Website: walmart
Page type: receipt
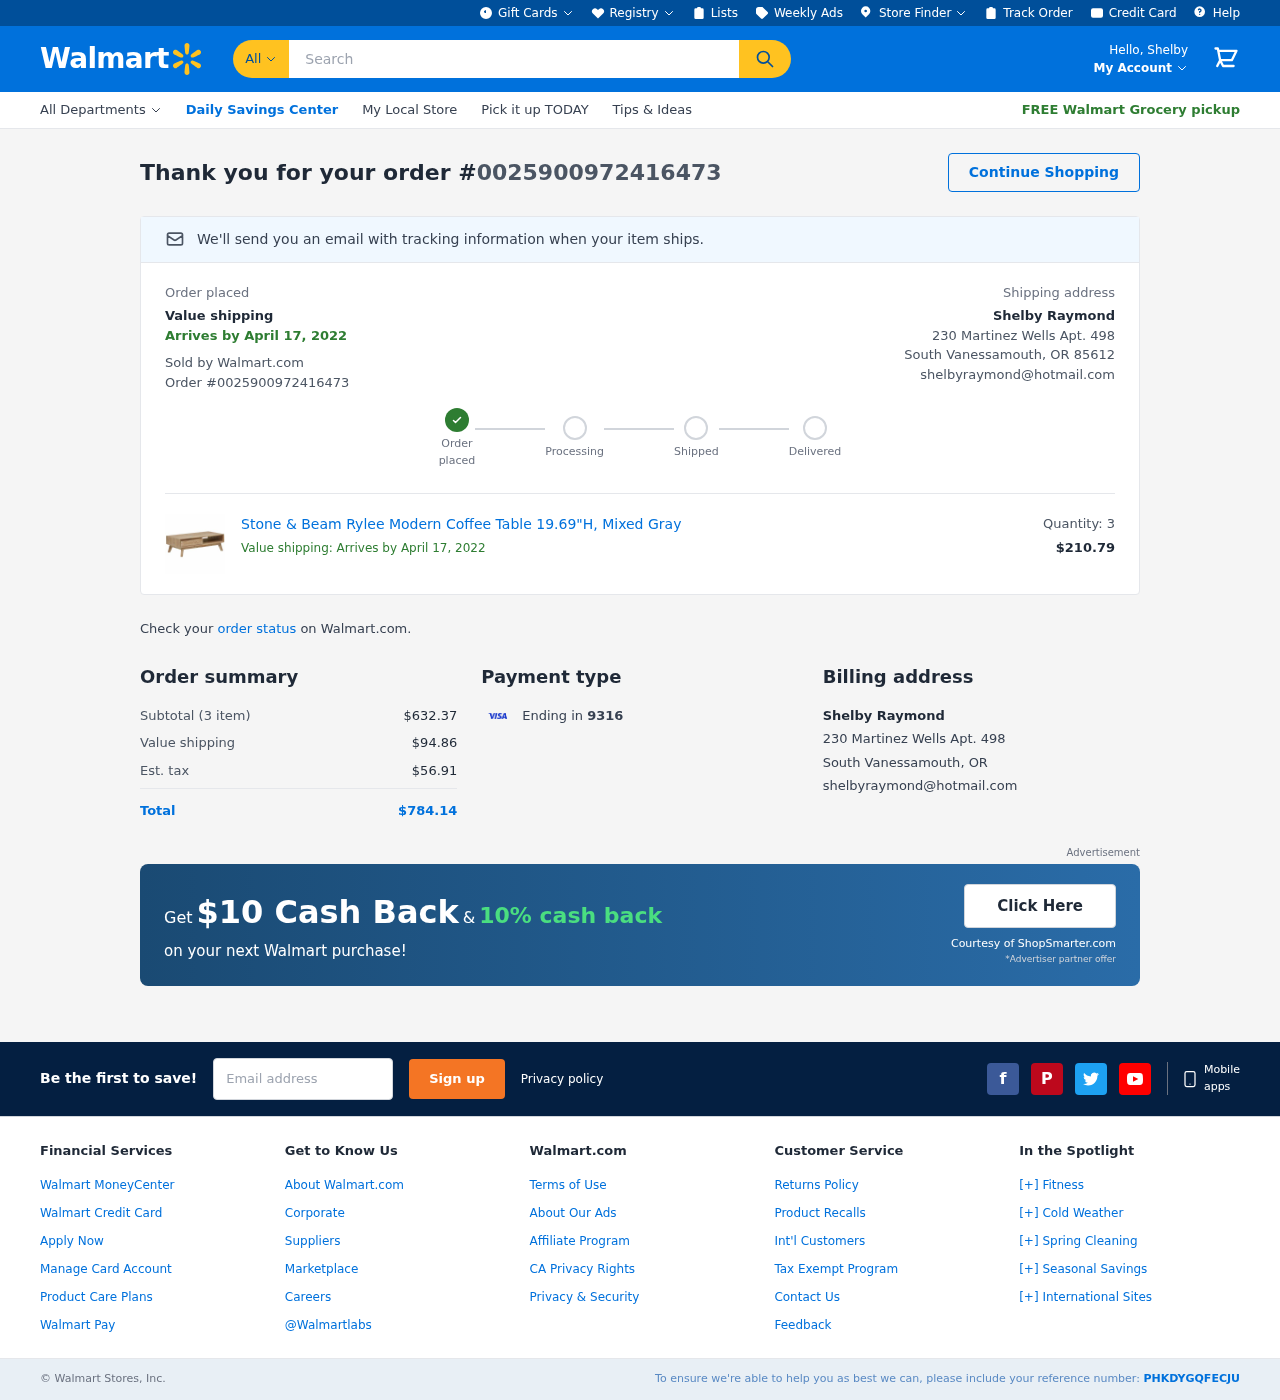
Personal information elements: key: PII_CARD_LAST4
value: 9316
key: PII_EMAIL
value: shelbyraymond@hotmail.com
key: PII_FIRSTNAME
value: Shelby
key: PII_FULLNAME
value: Shelby Raymond
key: PII_STREET
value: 230 Martinez Wells Apt. 498
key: PII_CITY_STATE_ZIP
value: South Vanessamouth, OR 85612
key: PII_FULLNAME2
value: Shelby Raymond
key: PII_STREET2
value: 230 Martinez Wells Apt. 498
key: PII_CITY_STATE2
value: South Vanessamouth, OR
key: PII_EMAIL2
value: shelbyraymond@hotmail.com
Product elements: key: PRODUCT1_NAME
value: Stone & Beam Rylee Modern Coffee Table 19.69"H, Mixed Gray
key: PRODUCT1_PRICE
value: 210.79
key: PRODUCT1_QUANTITY
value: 3
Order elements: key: ORDER_ID2
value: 0025900972416473
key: ORDER_DELIVERY_DATE
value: April 17, 2022
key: ORDER_ID
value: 0025900972416473
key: ORDER_DELIVERY_DATE2
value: April 17, 2022
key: ORDER_NUM_ITEMS
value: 3
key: ORDER_SUBTOTAL
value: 632.37
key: ORDER_SHIPPING_COST
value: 94.86
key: ORDER_TAX
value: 56.91
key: ORDER_TOTAL
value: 784.14
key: ORDER_REF
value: PHKDYGQFECJU
Search elements: key: HEADER_SEARCH
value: Search